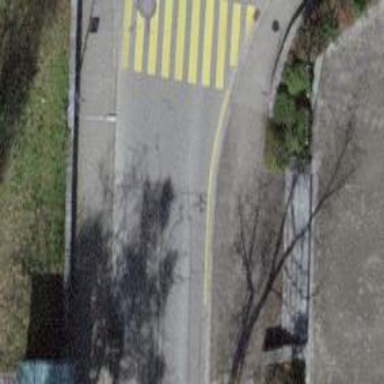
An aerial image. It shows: Asphalt sidewalk along the footway.